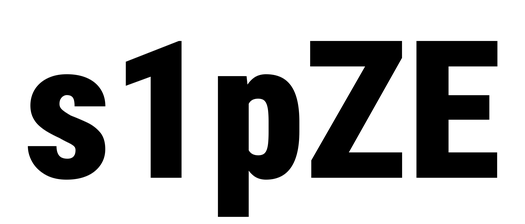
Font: Roboto_Condensed_Black